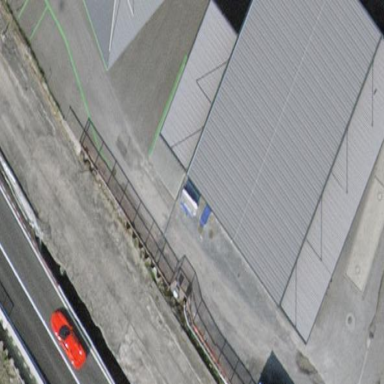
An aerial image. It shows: Industrial building.